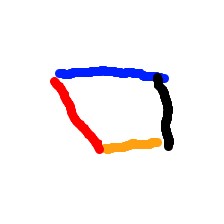
Shape: trapezoid